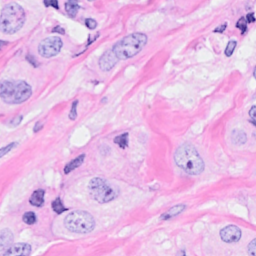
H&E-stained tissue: Breast